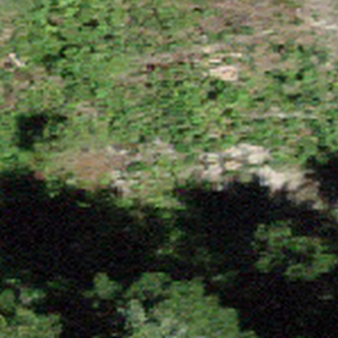
Label: other